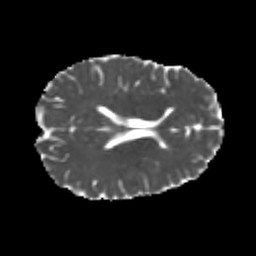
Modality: MD
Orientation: axial
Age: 20
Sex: male
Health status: healthy
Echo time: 0.074 s